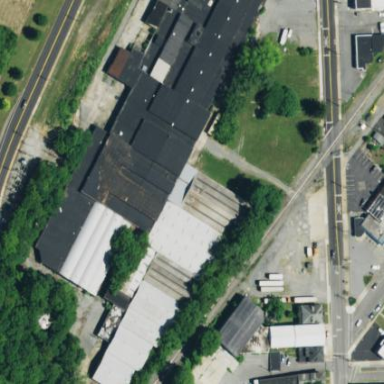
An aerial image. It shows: Historic factory.